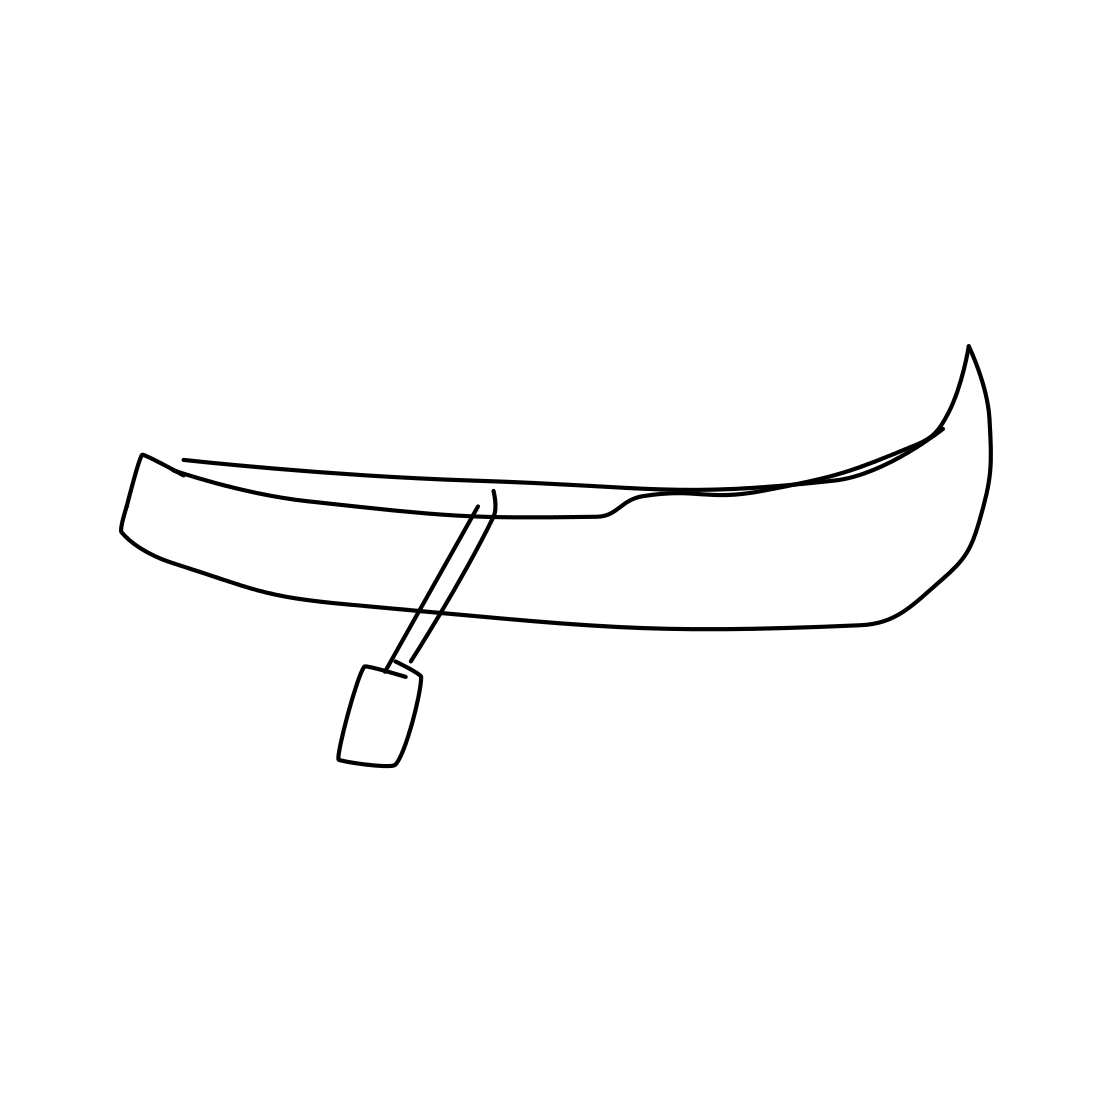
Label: canoe